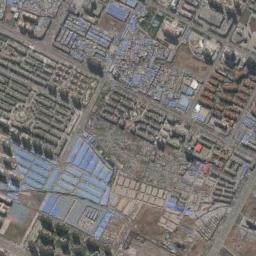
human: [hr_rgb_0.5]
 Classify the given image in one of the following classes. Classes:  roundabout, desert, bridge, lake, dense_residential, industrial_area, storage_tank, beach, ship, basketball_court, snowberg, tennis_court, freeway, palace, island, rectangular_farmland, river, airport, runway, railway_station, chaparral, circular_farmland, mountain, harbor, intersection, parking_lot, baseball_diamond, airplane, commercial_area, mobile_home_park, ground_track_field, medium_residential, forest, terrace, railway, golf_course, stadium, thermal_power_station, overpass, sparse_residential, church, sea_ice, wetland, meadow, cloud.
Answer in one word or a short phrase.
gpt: industrial_area